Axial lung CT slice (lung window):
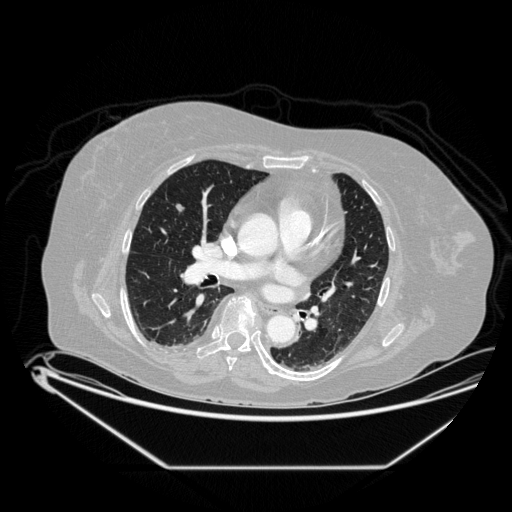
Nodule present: yes
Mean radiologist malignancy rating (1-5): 3